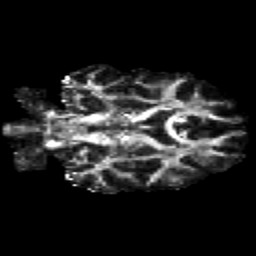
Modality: FA
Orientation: coronal
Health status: healthy
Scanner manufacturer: siemens
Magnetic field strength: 3 T
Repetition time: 12 s
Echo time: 0.092 s